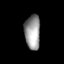
Tissue: lung
Cell type: Endothelial cells
Senescence score: 0.5509
Nuclear area (px): 526
Mean DAPI intensity: 152.361